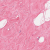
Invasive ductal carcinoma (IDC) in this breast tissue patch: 0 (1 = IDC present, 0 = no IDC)